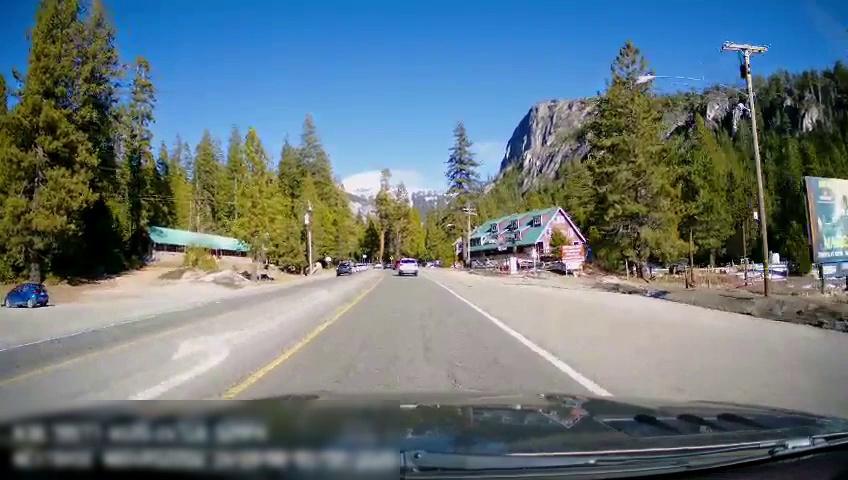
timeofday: Day
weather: Sunny
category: Drivable Space
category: Vehicles | Car
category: Vehicles | SUV
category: Vehicles | SUV
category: Vehicles | SUV
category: Lanes | Opposite Lane
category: Lanes | Opposite Lane
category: Lanes | Current Lane
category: Lanes | Current Lane